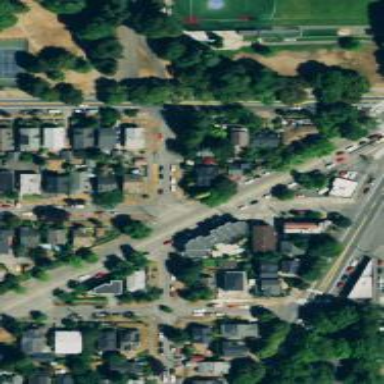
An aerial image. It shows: Intersection on residential road.